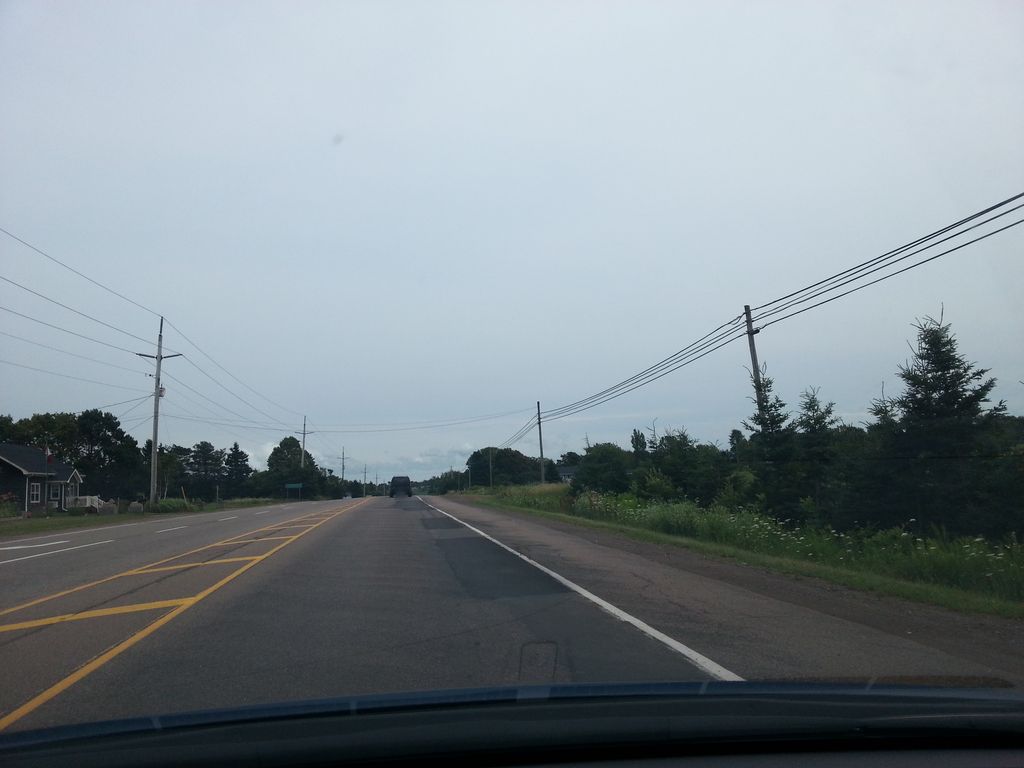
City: charlottetown